Breast ultrasound image
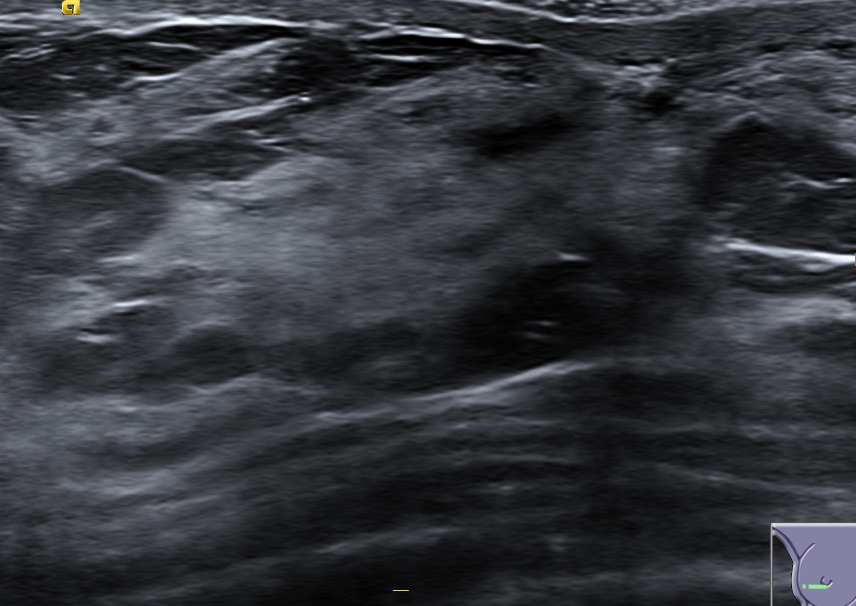
Diagnosis: normal